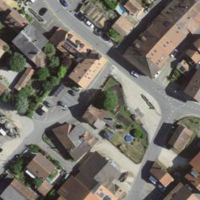
EUNIS habitat code: 54
Species observed at this site:
Agrostemma githago